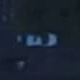
Vehicle type: Car